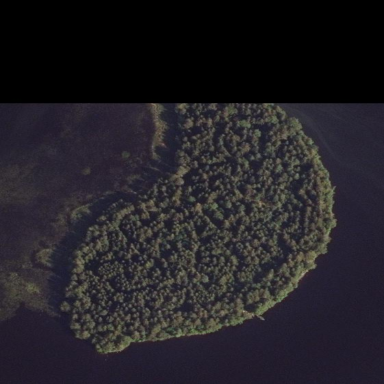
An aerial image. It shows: Islet covered with woodland.